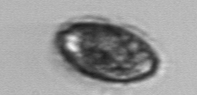
Label: Pleuronema